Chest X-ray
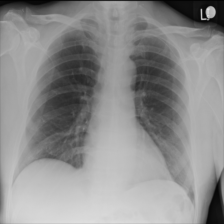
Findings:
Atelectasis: negative
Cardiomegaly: negative
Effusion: negative
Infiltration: negative
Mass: negative
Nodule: negative
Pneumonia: negative
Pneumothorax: negative
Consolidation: negative
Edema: negative
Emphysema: negative
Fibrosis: negative
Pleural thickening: negative
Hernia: negative